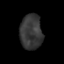
Tissue: prostate
Cell type: T cells
Senescence score: 0.6887
Nuclear area (px): 760
Mean DAPI intensity: 55.001